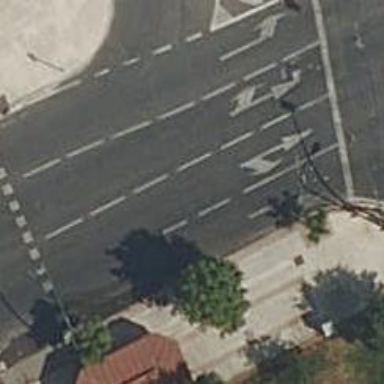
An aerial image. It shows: Tertiary road with asphalt surface. It includes shared lane for cyclists.